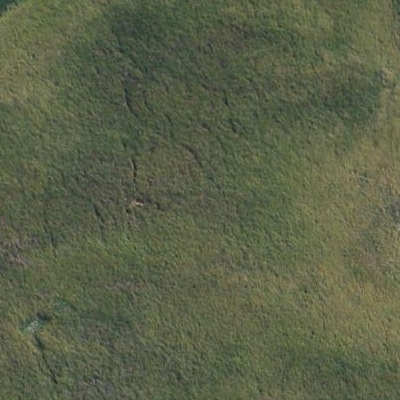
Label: aGrass